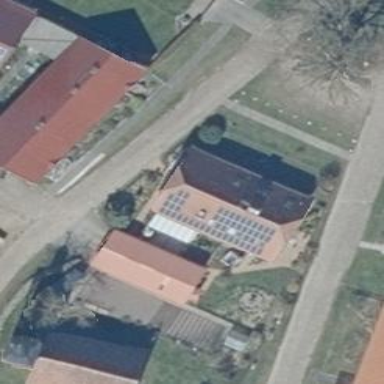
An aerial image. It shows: Small solar photovoltaic panel generator is producing electricity.